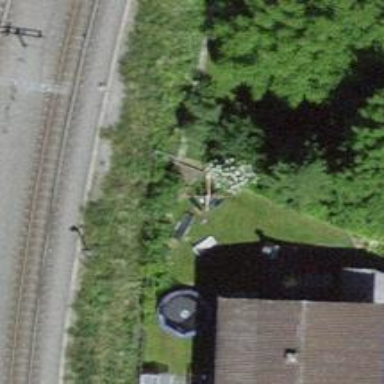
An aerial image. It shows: Wire fence is in place.